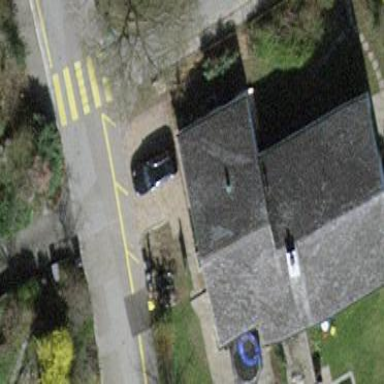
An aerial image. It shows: Detached building with tiled roof.